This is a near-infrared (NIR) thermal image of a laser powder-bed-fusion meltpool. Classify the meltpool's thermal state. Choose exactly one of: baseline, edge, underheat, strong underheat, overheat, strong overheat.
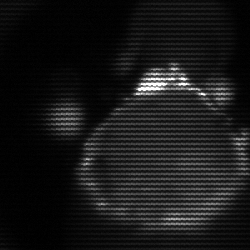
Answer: edge